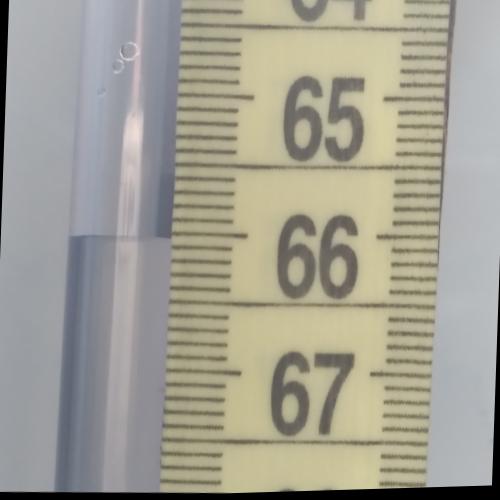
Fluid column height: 66.0 cm